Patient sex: M
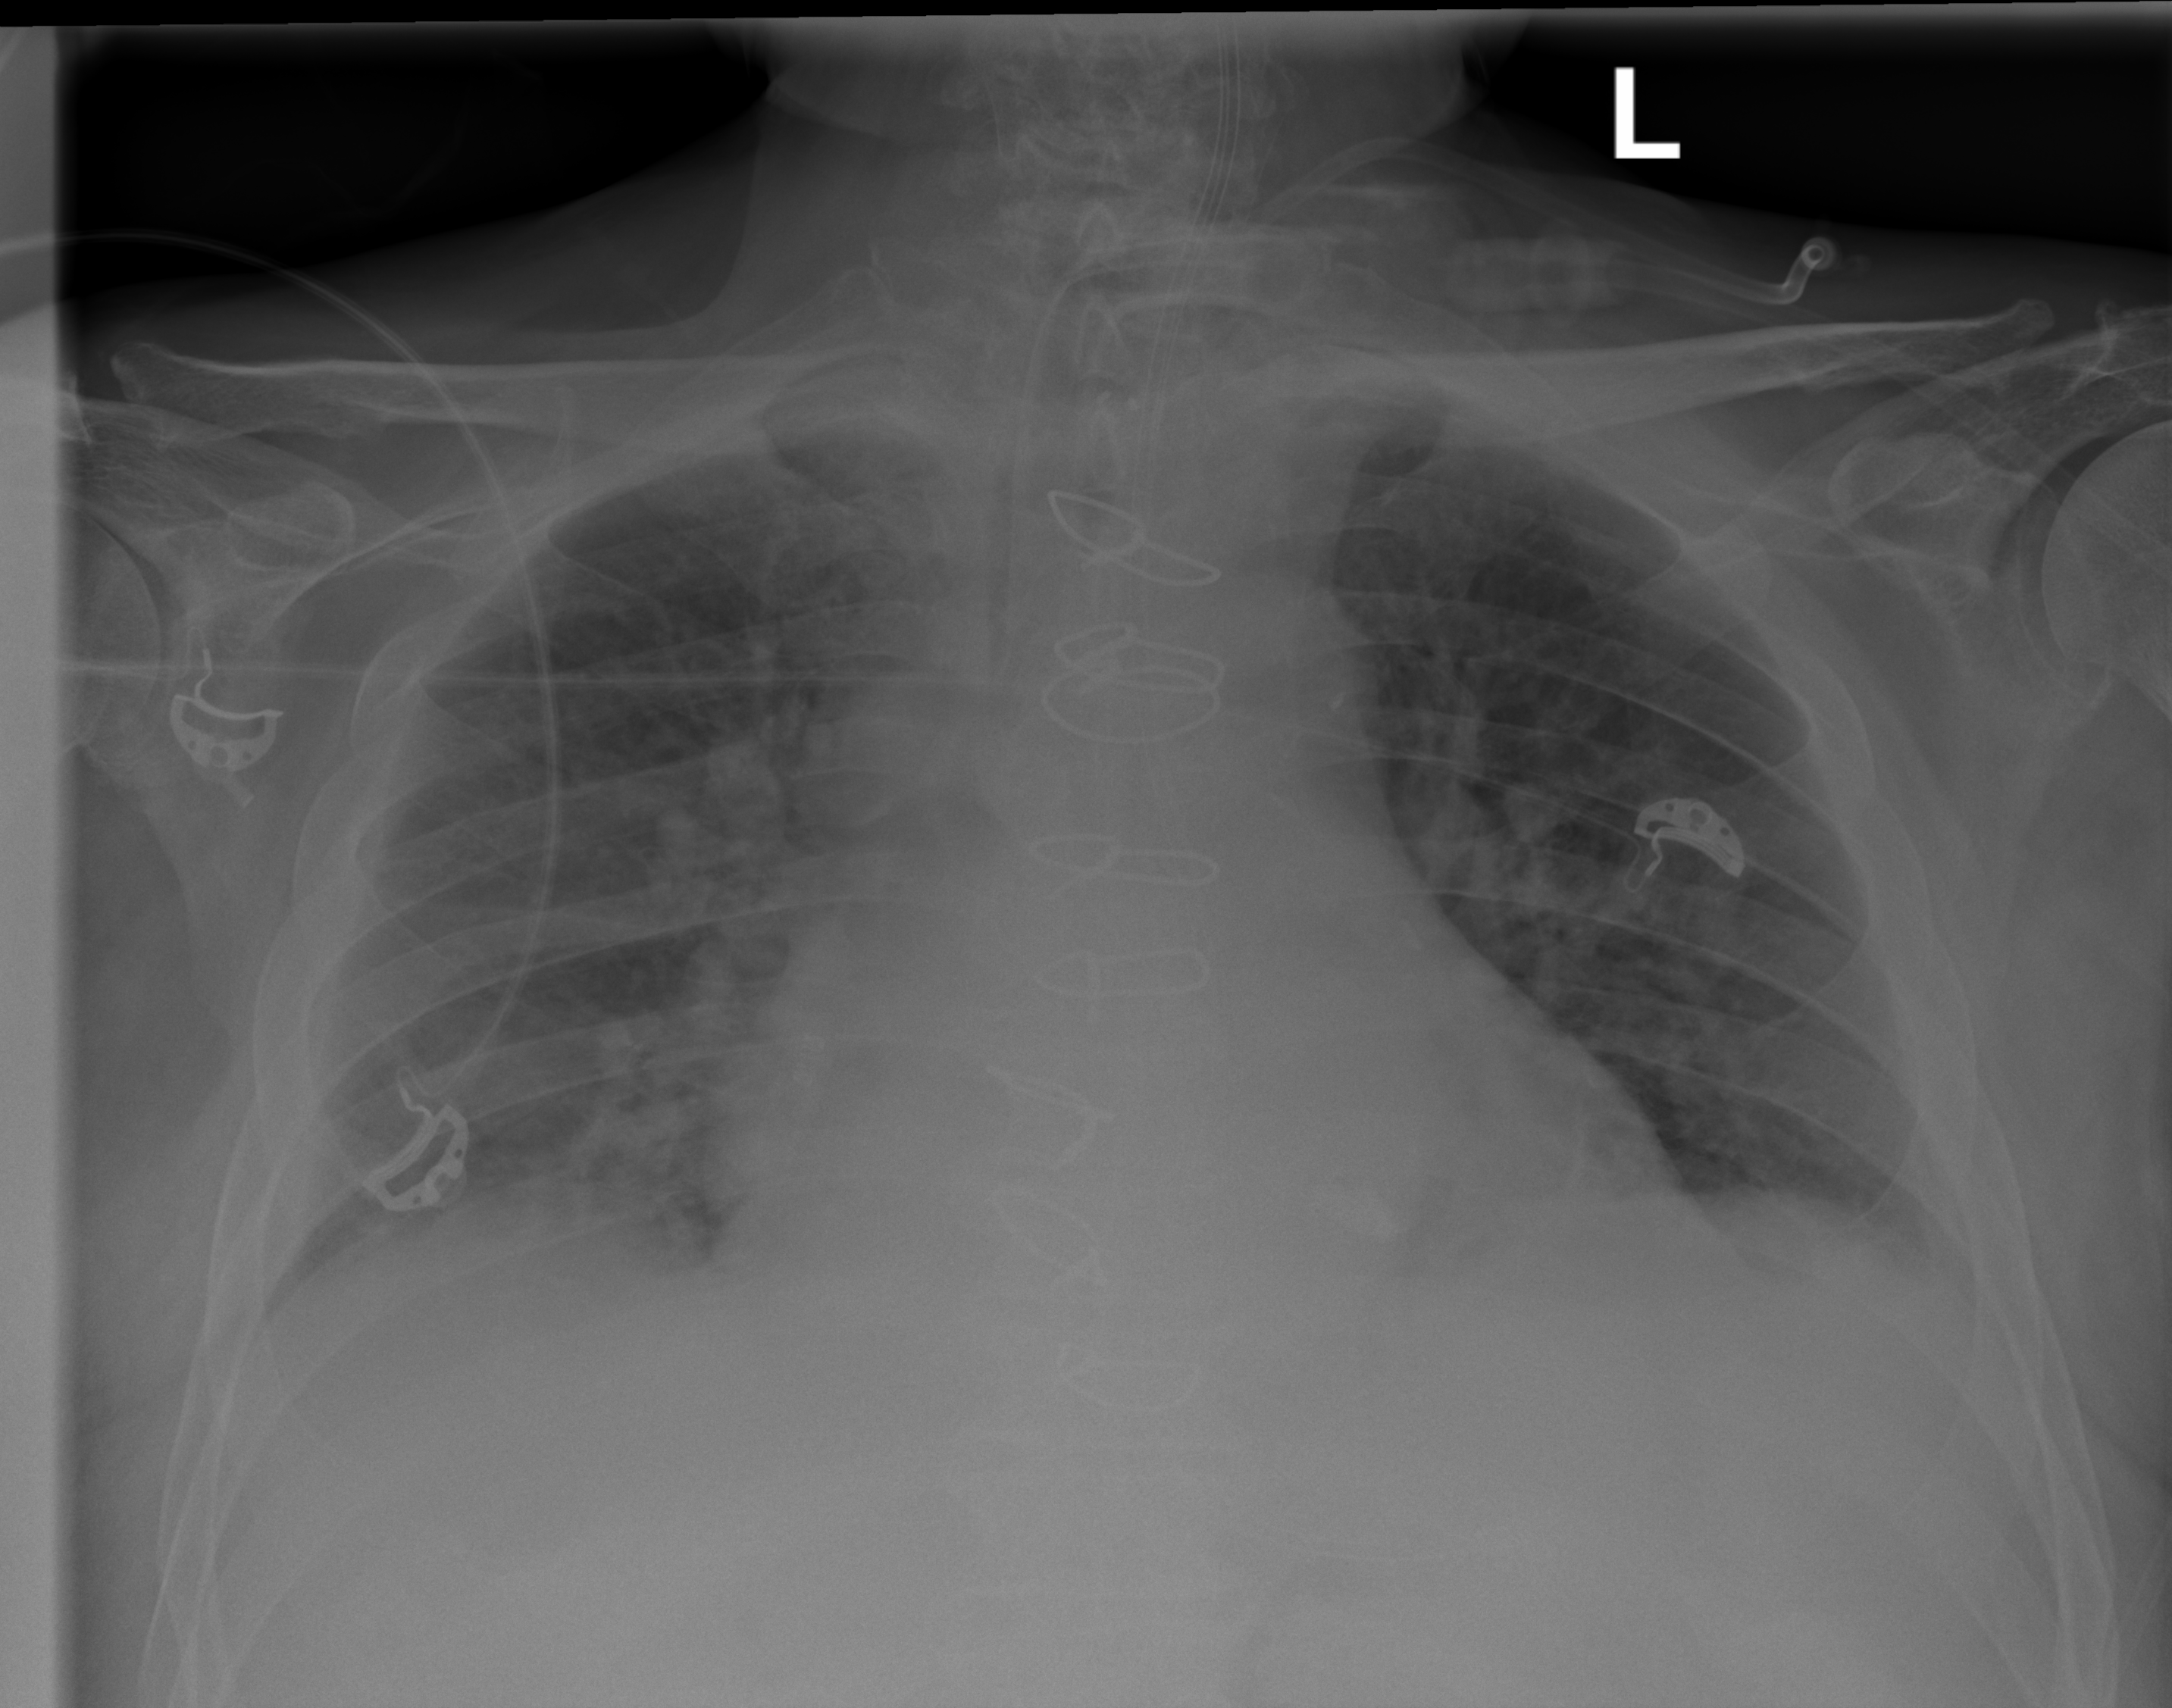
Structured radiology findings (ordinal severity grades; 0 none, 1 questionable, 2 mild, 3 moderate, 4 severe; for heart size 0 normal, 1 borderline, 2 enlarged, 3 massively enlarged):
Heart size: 2
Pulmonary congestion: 2
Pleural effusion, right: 0
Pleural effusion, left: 2
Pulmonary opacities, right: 2
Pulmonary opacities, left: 0
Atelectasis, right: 0
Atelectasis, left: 1